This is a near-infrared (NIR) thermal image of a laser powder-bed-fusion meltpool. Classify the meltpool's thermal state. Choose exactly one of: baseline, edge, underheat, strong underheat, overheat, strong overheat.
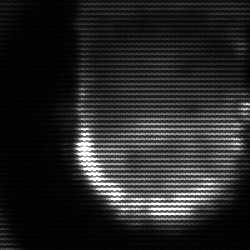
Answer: baseline